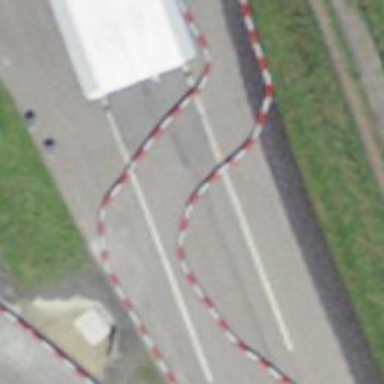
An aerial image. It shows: Karting raceway with asphalt surface.